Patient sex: M
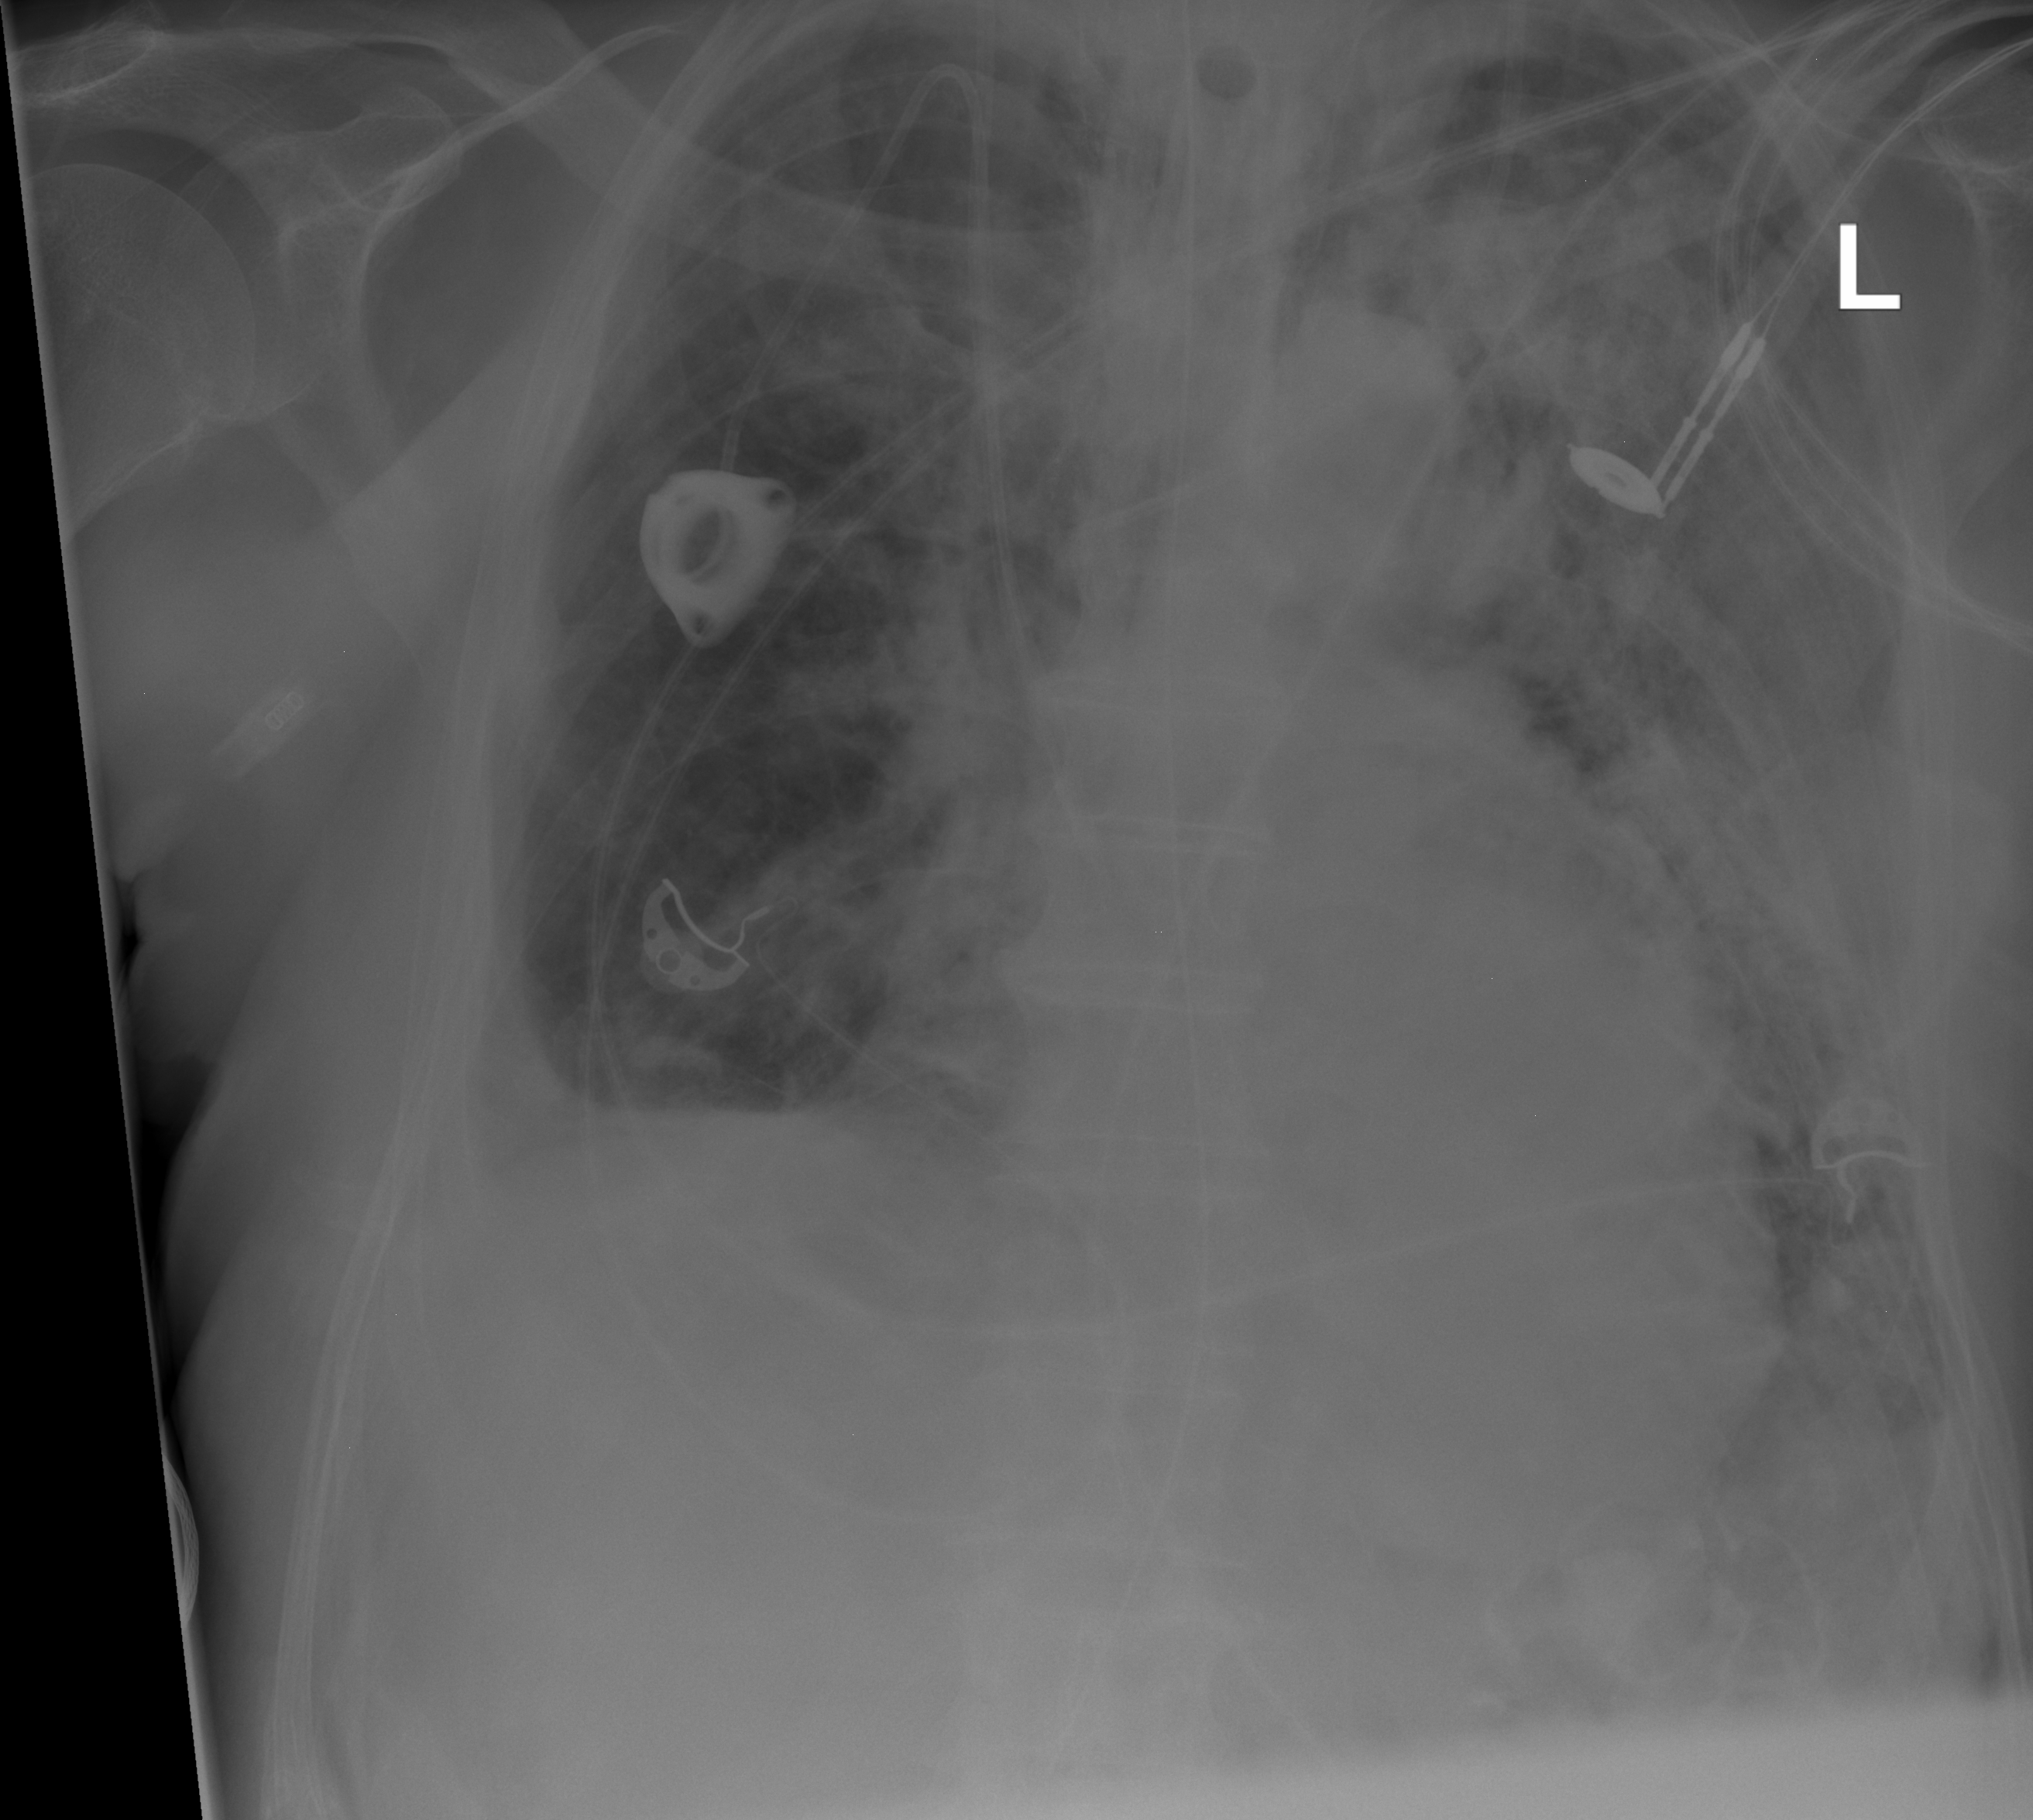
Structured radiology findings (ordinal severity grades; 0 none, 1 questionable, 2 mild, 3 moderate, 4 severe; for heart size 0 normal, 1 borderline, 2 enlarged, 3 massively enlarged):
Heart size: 1
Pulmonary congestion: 2
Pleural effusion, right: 3
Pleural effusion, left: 2
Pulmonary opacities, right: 2
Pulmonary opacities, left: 3
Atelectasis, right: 2
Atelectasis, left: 3